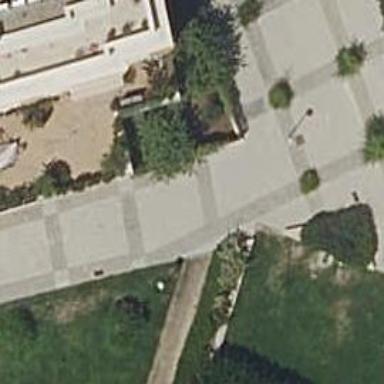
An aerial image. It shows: Pedestrian road made of paving stones.